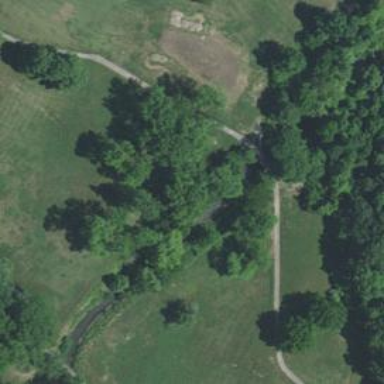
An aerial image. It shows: Service road on bridge designed for golf cartpath.